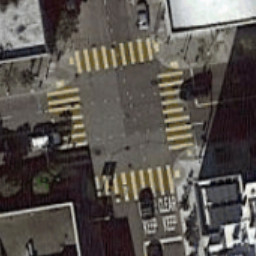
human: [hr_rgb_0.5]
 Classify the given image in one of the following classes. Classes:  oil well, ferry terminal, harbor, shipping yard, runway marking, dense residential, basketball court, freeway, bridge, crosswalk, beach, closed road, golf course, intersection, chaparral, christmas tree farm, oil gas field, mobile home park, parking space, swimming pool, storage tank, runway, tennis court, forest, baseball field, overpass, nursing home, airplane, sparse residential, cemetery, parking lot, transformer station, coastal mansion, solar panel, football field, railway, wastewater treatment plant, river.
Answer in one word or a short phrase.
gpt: crosswalk